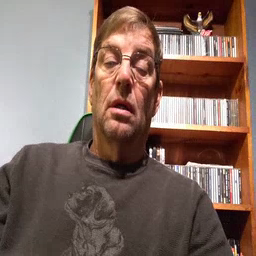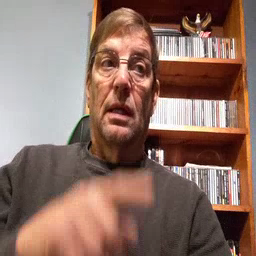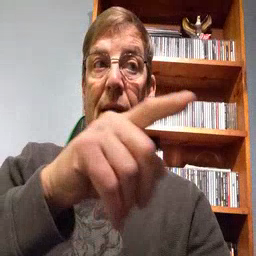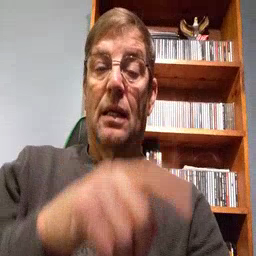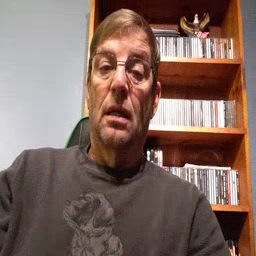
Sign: hesheit